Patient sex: M
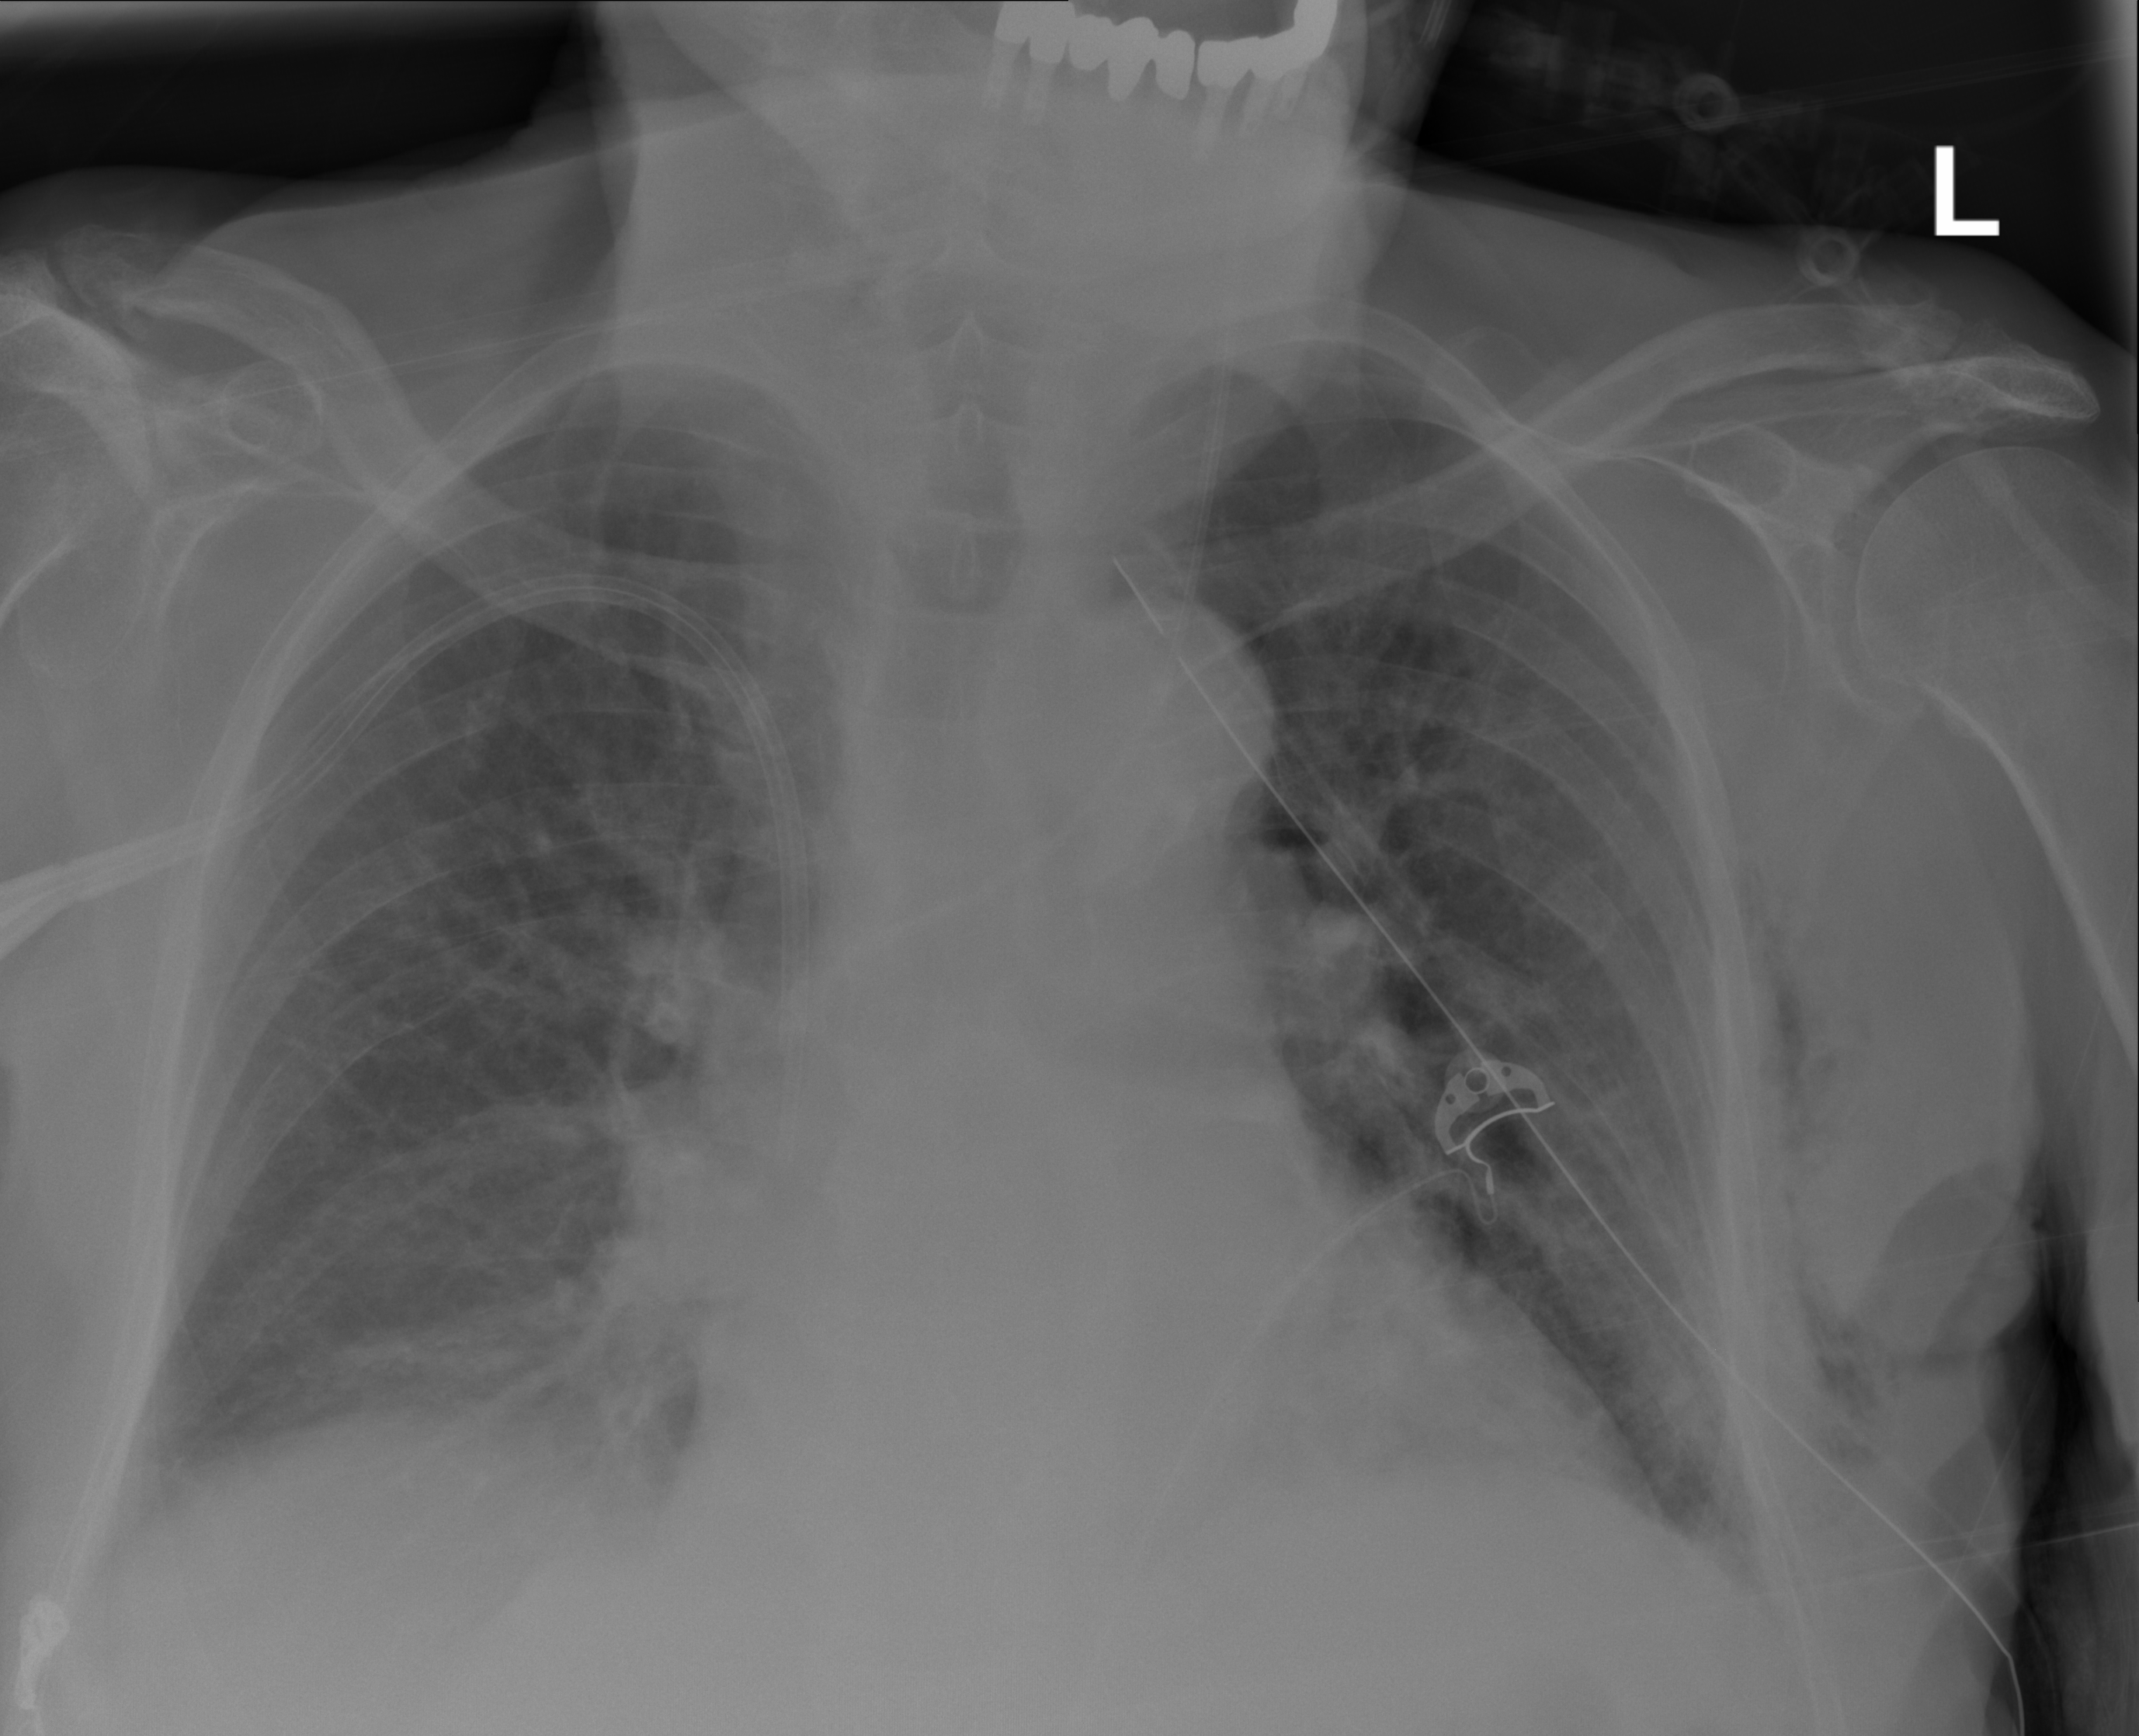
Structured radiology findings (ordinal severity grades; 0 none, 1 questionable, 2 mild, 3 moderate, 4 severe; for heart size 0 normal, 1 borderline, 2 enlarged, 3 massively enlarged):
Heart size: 1
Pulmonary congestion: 1
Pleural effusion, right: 2
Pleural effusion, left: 0
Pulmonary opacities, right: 0
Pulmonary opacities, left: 0
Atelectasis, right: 2
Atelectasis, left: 2